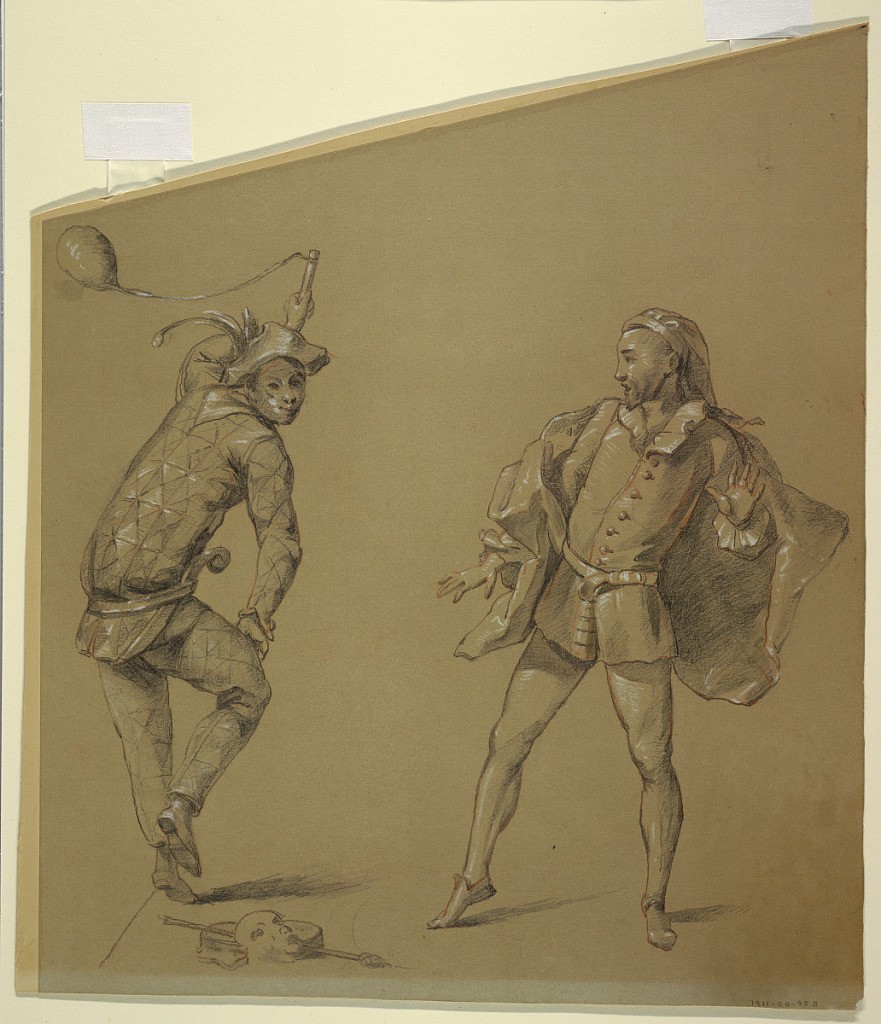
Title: Figure studies for a design of a clavichord cover
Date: late 19th century
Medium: Pen and ink, black and white chalk on grey paper
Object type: Drawing
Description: Harlequin and another figure of the Commedia dell'Arte, stand in animated gestures.